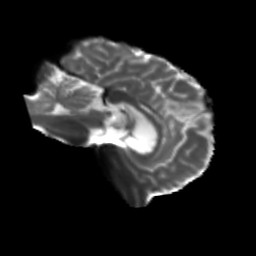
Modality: T2w
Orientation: sagittal
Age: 74
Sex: female
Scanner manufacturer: siemens
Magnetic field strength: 3 T
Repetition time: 5.25 s
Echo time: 0.08 s